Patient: sex F, age 60
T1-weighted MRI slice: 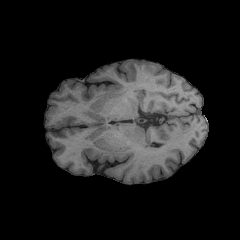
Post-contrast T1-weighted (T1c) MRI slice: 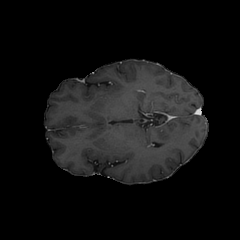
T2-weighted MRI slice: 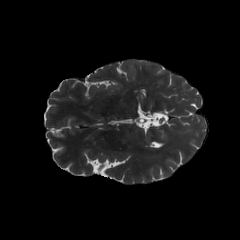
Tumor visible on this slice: no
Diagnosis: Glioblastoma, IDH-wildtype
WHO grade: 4